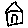
Label: house